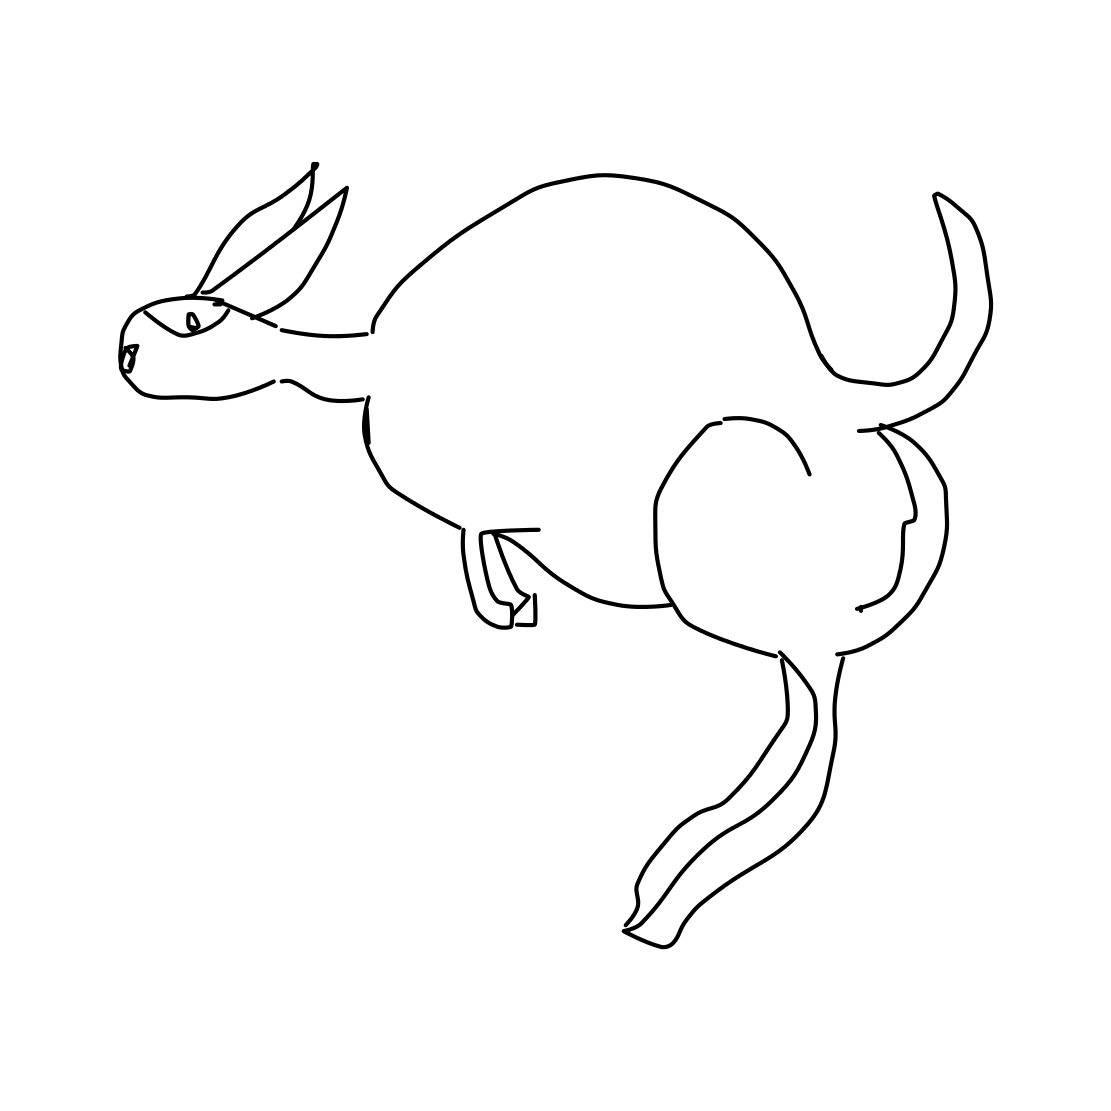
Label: kangaroo